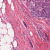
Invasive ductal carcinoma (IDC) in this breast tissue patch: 1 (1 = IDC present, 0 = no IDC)